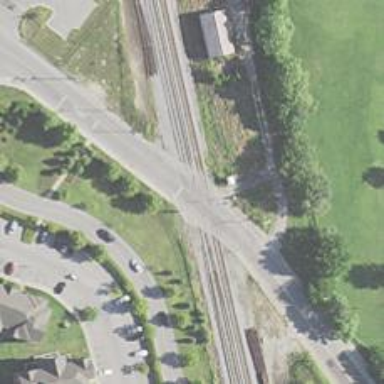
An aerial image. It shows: Level crossing with lights at the railway.